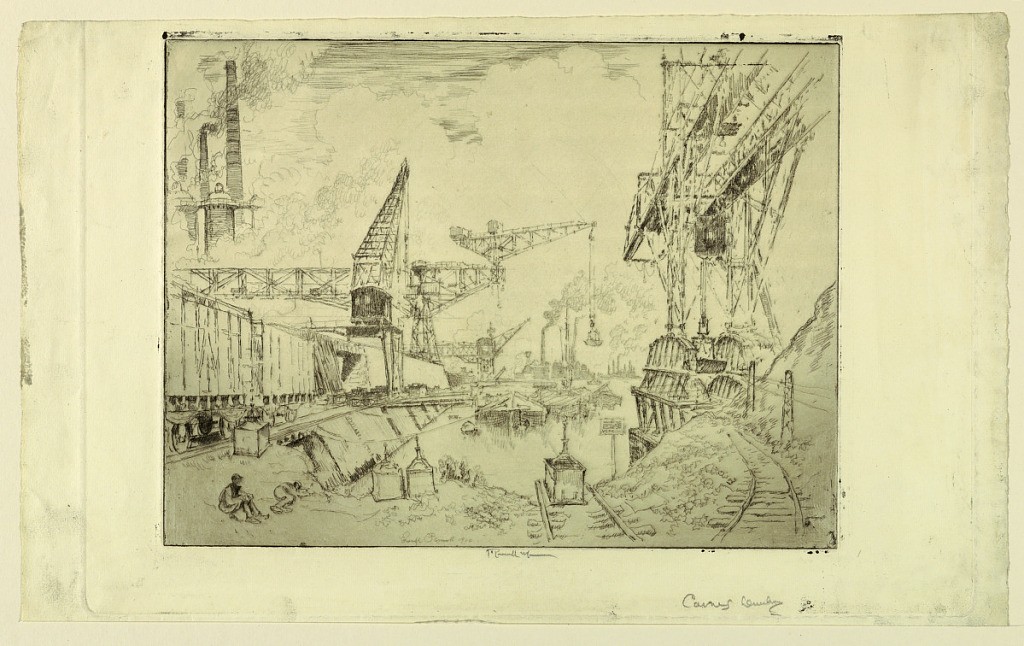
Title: Cranes at Duisburg
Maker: Joseph Pennell, American, active England, 1857–1926
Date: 1910
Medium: Etching in black ink on paper
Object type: Print
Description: Cranes at right and left. Smokestacks at upper left and in middle background. Railroad cars to left. Two men lower left.